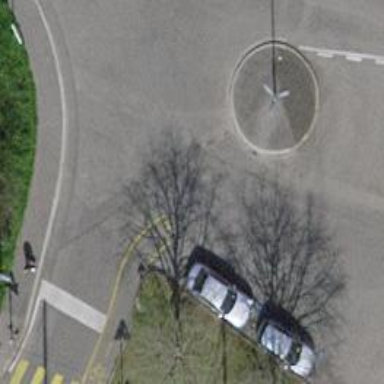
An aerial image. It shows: Residential road with asphalt surface leading to roundabout.